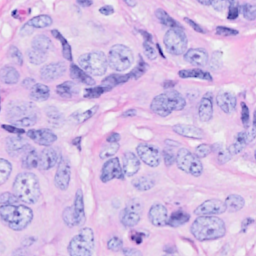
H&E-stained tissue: Breast